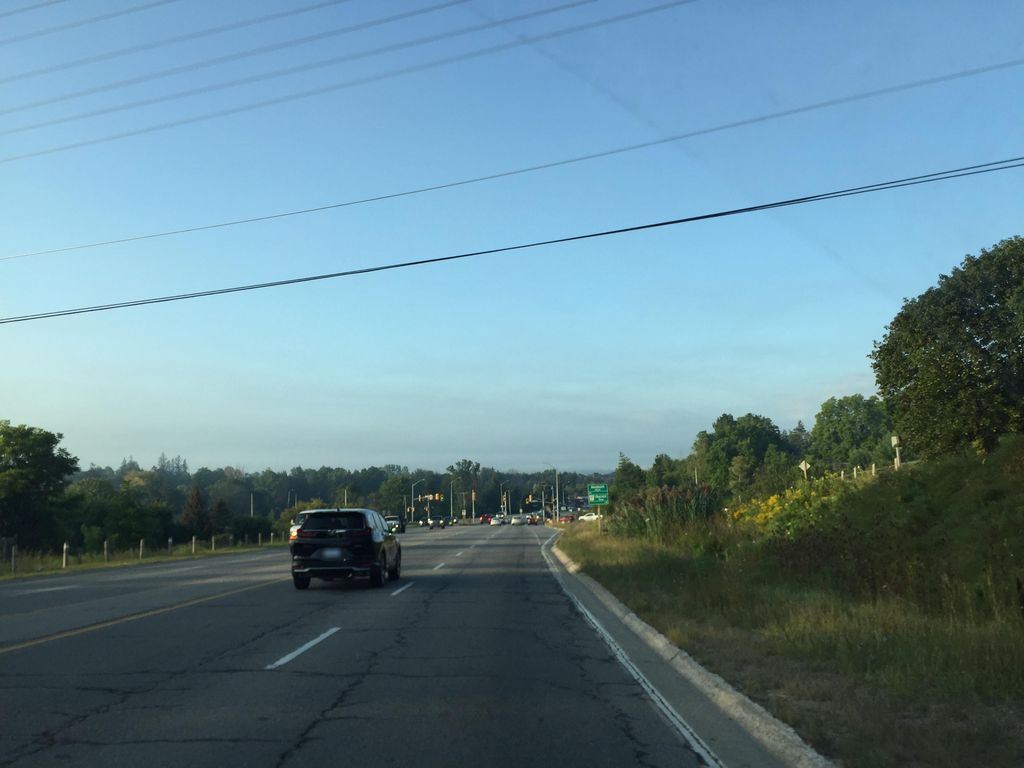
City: kitchener-waterloo